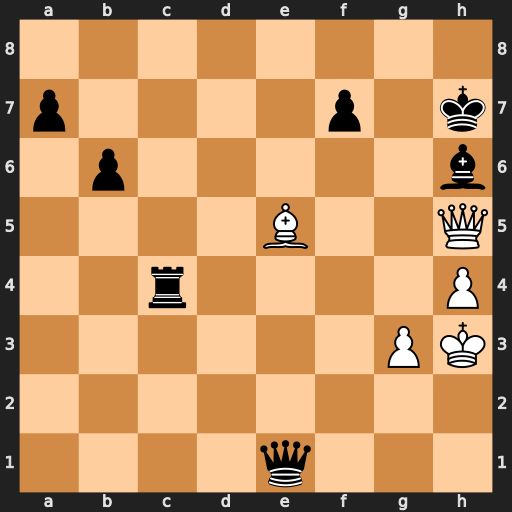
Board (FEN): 8/p4p1k/1p5b/4B2Q/2r4P/6PK/8/4q3
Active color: w
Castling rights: -
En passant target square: -
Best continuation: Qxf7+ Bg7 Qxg7#